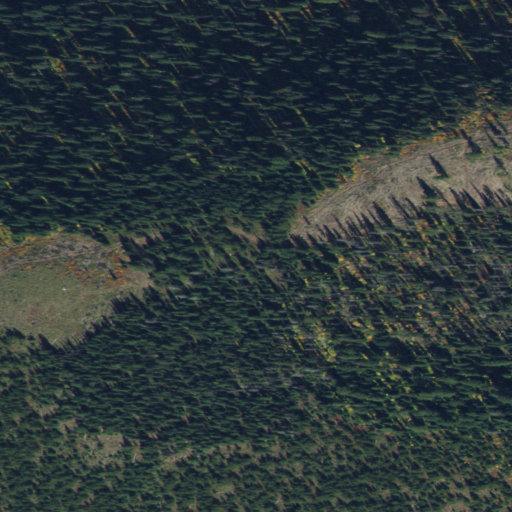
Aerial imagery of mountain in Idaho named Roundtop containing evergreen forest, grassland, and shrub